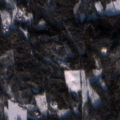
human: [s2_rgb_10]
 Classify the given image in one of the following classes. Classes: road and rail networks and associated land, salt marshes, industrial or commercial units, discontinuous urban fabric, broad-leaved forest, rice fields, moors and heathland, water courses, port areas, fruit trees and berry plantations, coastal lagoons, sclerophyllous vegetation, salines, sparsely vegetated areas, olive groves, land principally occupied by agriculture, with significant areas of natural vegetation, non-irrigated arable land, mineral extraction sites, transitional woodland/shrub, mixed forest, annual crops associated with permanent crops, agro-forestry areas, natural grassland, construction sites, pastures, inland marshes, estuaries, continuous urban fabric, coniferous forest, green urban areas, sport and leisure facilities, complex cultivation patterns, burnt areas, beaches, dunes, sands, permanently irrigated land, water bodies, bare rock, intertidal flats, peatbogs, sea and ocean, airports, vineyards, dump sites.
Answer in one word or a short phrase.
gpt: land principally occupied by agriculture, with significant areas of natural vegetation, mixed forest